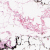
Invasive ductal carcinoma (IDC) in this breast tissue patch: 0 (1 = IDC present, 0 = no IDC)